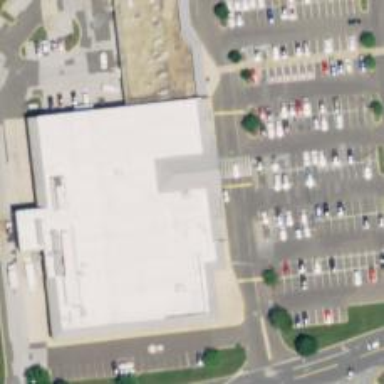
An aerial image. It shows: Pharmacy providing healthcare services.